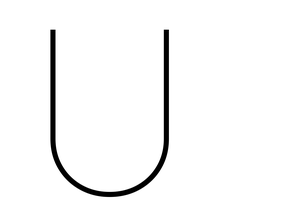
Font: Inter_Thin